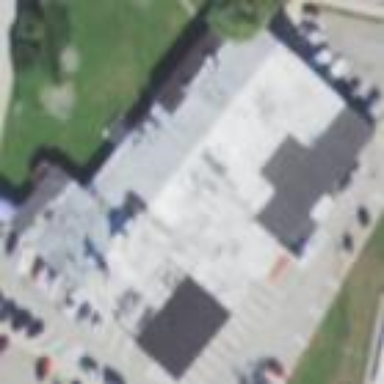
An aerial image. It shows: School building located near bowling leisure land.